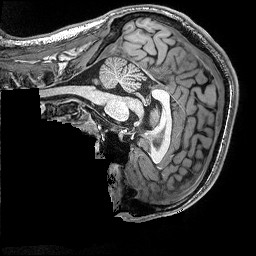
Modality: T1w
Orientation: sagittal
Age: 27
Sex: male